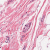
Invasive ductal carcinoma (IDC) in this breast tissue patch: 0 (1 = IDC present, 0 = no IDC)